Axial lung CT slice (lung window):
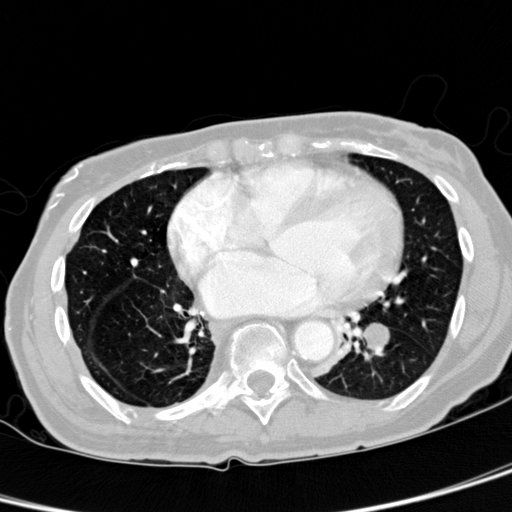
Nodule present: yes
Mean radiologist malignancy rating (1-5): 3.75